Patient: sex M, age 61
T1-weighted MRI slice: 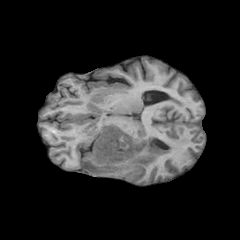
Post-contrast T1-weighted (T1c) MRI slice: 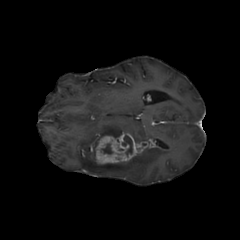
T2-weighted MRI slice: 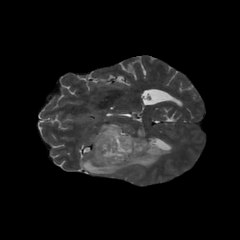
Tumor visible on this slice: yes
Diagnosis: Glioblastoma, IDH-wildtype
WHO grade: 4